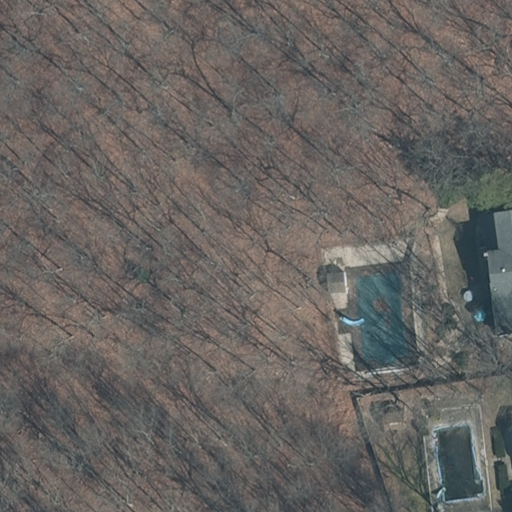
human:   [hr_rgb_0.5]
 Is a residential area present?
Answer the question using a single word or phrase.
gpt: yes

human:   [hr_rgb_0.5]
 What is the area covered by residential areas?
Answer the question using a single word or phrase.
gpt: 10639m2

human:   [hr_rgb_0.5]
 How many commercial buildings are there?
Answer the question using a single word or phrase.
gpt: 0

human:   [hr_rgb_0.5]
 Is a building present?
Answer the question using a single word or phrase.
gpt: yes

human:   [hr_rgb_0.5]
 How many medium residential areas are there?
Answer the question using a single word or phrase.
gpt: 0

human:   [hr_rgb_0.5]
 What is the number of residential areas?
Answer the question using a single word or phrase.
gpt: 1

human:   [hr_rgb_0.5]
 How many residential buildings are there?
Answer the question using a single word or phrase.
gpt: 1

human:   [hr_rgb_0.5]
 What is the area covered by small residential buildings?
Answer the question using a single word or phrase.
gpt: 0m2

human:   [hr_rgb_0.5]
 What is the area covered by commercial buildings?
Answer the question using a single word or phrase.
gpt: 0m2

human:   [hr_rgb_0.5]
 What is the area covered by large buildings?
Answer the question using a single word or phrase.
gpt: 0m2

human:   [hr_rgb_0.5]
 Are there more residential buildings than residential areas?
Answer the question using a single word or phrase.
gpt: no

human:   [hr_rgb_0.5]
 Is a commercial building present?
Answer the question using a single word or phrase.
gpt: no

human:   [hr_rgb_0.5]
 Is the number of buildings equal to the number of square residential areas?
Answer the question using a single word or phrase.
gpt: no

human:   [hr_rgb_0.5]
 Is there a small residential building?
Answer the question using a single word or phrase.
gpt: no

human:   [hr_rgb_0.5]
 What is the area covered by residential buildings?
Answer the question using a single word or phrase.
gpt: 100m2

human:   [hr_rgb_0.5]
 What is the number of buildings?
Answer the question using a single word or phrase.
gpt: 1

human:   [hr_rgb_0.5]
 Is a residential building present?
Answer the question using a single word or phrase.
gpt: yes

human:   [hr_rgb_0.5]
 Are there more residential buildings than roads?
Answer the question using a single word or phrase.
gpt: yes

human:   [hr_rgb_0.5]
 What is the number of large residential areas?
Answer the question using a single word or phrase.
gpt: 1

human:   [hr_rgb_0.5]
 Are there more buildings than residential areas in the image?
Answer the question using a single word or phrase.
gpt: no

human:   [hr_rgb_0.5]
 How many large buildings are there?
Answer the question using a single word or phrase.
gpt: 0

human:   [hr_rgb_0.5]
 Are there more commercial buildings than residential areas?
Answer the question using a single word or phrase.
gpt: no

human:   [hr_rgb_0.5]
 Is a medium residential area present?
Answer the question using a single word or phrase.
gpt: no

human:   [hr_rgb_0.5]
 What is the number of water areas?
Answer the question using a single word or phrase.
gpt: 0

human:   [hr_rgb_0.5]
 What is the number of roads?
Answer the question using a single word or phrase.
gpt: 0

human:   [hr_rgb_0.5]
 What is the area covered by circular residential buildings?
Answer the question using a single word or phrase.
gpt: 0m2

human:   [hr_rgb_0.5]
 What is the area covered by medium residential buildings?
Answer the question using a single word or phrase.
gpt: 100m2

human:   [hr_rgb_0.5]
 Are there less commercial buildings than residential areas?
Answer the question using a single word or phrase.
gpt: yes

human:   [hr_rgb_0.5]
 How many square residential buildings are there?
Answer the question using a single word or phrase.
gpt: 0

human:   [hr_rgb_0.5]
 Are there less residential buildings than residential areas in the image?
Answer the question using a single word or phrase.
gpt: no

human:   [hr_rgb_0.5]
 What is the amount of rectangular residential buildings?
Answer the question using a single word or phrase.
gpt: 1

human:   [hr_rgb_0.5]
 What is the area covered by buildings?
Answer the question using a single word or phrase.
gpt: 100m2

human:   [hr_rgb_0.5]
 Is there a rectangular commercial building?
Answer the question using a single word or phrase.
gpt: no

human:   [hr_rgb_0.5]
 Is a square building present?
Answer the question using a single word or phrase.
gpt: no

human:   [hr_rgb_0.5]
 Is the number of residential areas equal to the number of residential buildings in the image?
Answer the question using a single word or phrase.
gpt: yes

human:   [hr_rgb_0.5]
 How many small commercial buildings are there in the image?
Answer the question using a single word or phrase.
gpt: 0

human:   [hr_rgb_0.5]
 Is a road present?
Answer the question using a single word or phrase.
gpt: no

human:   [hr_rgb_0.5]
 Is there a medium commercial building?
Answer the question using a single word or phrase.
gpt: no

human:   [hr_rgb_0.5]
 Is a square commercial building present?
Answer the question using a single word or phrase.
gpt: no

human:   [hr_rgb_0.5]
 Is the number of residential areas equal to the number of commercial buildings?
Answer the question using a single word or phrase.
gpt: no

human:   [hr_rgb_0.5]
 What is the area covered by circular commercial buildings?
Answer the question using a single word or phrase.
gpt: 0m2

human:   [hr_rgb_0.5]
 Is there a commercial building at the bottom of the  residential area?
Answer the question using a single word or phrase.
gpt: no

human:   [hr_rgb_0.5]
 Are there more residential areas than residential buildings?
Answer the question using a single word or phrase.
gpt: no

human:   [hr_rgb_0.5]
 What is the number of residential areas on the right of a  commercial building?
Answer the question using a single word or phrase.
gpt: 0

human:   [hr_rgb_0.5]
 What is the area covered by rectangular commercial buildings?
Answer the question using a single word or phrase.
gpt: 0m2

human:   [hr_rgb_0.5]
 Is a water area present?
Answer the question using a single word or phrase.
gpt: no

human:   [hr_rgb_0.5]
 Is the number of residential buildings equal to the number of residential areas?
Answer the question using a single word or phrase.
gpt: yes

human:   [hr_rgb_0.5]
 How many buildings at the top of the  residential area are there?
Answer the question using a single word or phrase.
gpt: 1

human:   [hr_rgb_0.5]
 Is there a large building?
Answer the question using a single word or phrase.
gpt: no

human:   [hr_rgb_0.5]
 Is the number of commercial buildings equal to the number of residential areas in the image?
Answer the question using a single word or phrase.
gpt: no

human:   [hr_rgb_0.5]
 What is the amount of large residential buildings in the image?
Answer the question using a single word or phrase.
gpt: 0

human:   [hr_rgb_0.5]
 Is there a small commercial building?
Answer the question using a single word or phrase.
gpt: no

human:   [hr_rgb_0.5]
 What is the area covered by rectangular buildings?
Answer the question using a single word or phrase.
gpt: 100m2

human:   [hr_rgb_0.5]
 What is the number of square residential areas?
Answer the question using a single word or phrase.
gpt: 0

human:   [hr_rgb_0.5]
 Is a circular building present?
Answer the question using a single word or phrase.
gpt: no

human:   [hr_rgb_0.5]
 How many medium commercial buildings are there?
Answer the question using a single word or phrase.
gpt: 0

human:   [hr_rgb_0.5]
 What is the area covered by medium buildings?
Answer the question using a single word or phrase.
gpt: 100m2

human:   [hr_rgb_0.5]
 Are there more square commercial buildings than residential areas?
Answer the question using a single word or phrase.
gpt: no

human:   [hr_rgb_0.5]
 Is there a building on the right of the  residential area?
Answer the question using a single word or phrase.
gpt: no

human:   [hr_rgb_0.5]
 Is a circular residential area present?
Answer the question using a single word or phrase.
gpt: no

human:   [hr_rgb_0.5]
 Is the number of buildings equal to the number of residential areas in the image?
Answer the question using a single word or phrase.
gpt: yes

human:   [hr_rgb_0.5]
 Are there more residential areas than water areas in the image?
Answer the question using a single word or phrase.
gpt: yes

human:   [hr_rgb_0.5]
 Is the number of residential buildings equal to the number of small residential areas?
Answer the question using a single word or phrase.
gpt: no

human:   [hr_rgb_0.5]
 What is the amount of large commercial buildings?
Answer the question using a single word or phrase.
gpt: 0